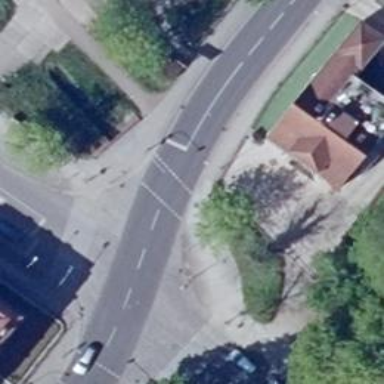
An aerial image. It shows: Crossing with traffic signals.